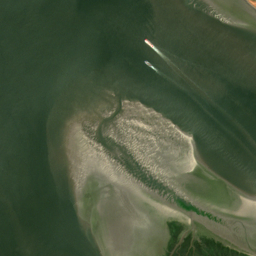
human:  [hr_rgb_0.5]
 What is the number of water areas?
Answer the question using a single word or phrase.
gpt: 2

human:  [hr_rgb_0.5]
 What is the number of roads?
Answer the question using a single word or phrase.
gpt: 7

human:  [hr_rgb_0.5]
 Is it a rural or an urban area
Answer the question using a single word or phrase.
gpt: rural

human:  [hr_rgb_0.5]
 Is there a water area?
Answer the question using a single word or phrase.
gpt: yes

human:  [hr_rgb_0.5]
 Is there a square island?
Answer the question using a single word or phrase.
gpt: no

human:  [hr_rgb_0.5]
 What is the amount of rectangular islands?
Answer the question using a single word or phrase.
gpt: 0

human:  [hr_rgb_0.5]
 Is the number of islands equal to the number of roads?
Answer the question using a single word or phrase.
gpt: no

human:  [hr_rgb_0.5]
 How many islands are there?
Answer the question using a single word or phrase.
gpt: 1

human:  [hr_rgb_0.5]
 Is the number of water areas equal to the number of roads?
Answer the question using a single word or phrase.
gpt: no

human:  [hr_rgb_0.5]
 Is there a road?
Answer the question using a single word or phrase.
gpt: yes

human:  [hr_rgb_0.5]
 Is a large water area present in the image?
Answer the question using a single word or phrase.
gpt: yes

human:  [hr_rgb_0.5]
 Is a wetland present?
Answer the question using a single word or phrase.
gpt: yes

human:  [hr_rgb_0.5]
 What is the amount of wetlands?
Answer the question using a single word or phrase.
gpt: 2

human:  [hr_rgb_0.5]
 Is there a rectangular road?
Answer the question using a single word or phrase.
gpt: no

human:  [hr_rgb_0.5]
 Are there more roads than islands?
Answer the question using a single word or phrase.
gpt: yes

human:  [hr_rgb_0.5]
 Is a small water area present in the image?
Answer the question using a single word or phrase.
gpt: no

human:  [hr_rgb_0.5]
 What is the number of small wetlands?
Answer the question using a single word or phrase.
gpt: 0

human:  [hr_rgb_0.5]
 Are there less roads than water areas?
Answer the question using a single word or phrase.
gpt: no

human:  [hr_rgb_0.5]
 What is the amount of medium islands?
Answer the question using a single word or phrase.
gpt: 0

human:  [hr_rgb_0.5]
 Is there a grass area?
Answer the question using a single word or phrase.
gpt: yes

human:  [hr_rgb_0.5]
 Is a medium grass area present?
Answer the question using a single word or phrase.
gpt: no

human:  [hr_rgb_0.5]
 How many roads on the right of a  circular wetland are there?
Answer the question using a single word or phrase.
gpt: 0

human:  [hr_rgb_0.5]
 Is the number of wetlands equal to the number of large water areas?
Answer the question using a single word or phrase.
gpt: yes

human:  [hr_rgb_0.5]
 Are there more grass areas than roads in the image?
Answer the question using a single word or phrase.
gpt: no

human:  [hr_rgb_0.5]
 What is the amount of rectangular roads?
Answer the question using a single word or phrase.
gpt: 0

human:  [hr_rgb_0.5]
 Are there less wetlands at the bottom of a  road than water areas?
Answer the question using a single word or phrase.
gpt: yes

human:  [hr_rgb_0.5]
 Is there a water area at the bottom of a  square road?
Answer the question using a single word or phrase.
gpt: no

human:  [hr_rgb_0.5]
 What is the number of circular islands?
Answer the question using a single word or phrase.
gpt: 0

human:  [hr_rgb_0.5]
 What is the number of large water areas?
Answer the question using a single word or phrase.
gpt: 2

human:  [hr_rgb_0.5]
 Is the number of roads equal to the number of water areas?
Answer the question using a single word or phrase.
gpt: no

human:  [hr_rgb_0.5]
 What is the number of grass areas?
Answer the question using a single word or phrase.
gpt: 1

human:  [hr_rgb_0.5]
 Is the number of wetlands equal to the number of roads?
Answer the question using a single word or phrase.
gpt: no

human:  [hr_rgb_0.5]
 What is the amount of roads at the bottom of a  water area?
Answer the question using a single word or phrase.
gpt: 0

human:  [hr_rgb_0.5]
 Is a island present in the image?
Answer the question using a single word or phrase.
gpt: yes

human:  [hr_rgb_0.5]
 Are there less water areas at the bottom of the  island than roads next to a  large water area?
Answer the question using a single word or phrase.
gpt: no

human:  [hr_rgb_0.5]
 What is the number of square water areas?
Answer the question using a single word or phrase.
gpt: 0

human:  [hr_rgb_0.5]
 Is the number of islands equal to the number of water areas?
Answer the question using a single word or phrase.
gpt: no

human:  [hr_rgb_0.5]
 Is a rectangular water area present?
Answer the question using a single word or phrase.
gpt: no

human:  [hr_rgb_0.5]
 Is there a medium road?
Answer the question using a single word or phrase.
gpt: no

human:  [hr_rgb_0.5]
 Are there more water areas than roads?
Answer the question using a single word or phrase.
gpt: no

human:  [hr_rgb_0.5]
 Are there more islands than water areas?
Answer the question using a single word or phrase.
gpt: no

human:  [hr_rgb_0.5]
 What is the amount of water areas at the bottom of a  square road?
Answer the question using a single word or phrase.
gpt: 0

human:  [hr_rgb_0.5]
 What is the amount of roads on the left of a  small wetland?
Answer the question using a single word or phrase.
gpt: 0

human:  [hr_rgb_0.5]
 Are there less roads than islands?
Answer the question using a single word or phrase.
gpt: no

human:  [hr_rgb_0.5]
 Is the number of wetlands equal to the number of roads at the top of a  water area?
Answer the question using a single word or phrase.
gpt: no

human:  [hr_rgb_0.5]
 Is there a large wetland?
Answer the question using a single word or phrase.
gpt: yes

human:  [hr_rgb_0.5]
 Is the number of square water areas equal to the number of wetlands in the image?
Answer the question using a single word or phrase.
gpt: no

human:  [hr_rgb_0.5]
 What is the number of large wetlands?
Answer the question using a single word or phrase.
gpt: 2

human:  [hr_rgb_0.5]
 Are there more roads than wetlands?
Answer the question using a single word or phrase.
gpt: yes

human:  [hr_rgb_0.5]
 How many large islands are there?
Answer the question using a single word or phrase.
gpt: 1

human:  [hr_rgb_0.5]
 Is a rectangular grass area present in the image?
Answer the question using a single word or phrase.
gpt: no

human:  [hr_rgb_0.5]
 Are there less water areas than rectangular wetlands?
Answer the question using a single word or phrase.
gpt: no

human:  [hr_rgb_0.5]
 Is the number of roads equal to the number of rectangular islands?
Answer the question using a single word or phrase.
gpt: no

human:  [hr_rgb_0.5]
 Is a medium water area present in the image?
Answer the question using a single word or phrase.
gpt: no

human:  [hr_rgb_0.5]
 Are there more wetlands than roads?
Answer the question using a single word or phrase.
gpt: no

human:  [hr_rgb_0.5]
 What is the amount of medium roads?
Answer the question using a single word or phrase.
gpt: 0

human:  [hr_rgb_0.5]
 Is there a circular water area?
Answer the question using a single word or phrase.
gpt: no

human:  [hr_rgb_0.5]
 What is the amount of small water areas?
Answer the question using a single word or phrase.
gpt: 0

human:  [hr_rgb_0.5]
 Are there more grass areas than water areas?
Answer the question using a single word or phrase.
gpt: no

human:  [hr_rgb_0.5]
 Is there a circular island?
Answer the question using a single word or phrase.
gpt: no

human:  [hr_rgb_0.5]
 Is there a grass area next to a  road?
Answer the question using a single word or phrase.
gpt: yes

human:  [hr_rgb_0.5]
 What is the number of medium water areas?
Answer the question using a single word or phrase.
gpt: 0

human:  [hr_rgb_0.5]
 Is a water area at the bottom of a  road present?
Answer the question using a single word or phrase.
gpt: no

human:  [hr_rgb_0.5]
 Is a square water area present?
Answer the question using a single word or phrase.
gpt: no